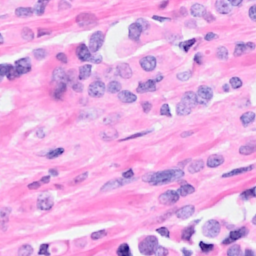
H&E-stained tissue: Breast